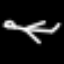
Label: airplane